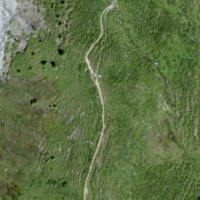
EUNIS habitat code: 26
Species observed at this site:
Achillea erba-rotta